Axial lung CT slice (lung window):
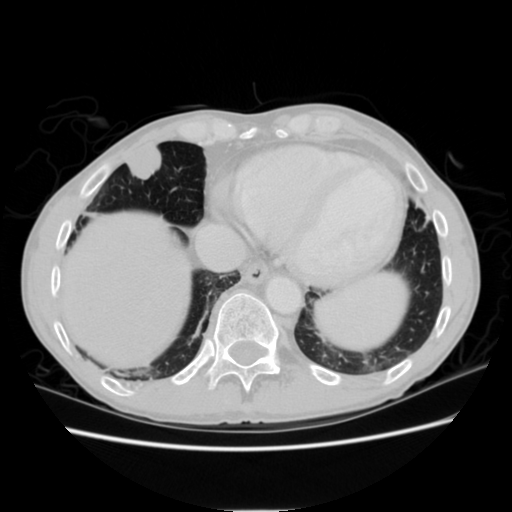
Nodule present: yes
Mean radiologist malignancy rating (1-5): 4.5